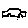
Label: car